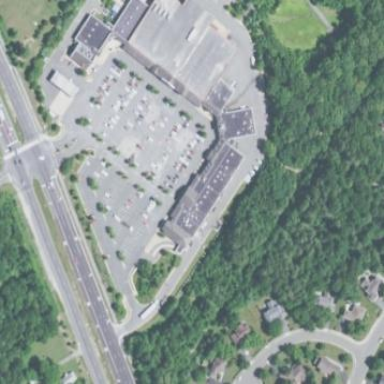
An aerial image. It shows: Retail area with mall.